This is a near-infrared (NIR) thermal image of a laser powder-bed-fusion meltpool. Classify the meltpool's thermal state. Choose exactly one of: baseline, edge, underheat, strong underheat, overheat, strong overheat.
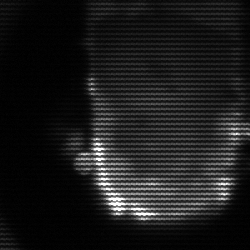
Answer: baseline